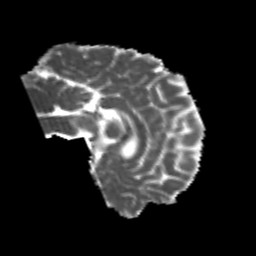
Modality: MD
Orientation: sagittal
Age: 26
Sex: male
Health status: healthy
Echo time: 0.074 s